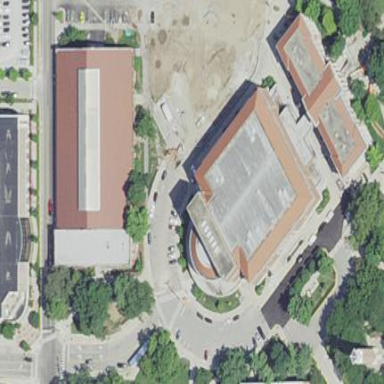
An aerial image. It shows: View of university building.